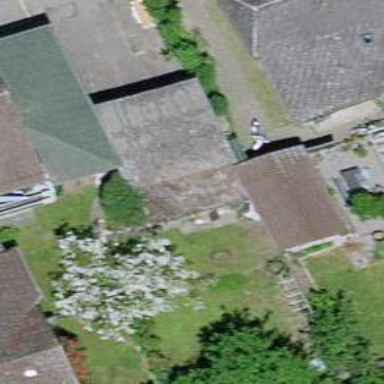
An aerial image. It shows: Garage building.